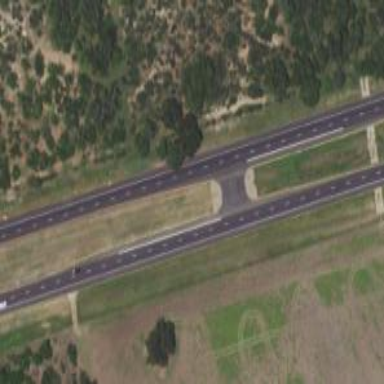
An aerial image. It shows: Trunk link highway.